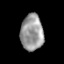
Tissue: prostate
Cell type: Myeloid cells
Senescence score: 0.3562
Nuclear area (px): 801
Mean DAPI intensity: 153.945